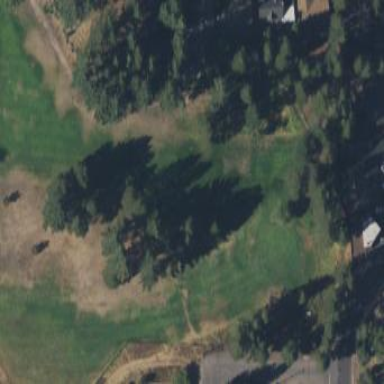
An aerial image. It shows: Grassy area designated as golf fairway.